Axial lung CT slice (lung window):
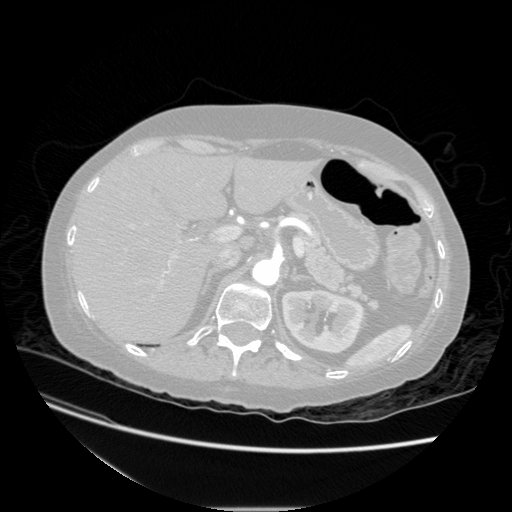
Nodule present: no